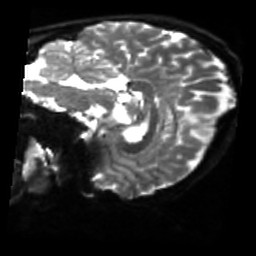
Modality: sbref
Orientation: sagittal
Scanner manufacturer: siemens
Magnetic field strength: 3 T
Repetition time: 4 s
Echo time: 0.0594 s